RGB frame:
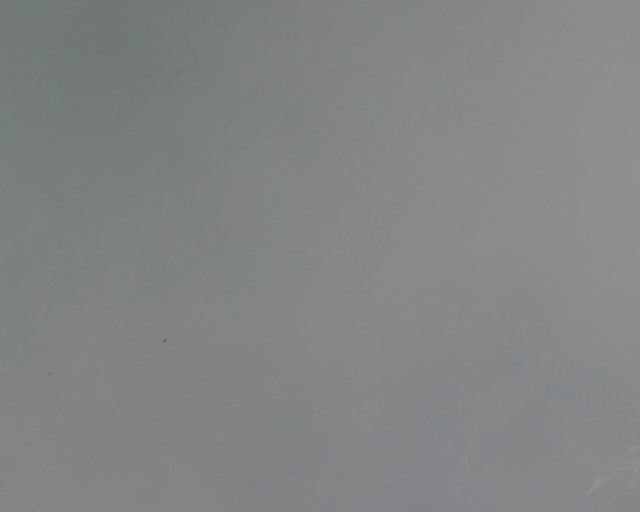
Thermal frame:
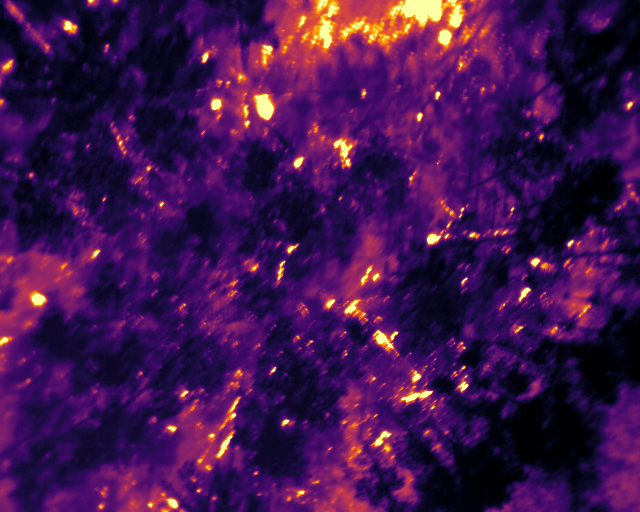
Captured: 2026-02-27 02:41:37
Pixels at or above 80 °C: 1703 (fraction of frame: 0.005197)